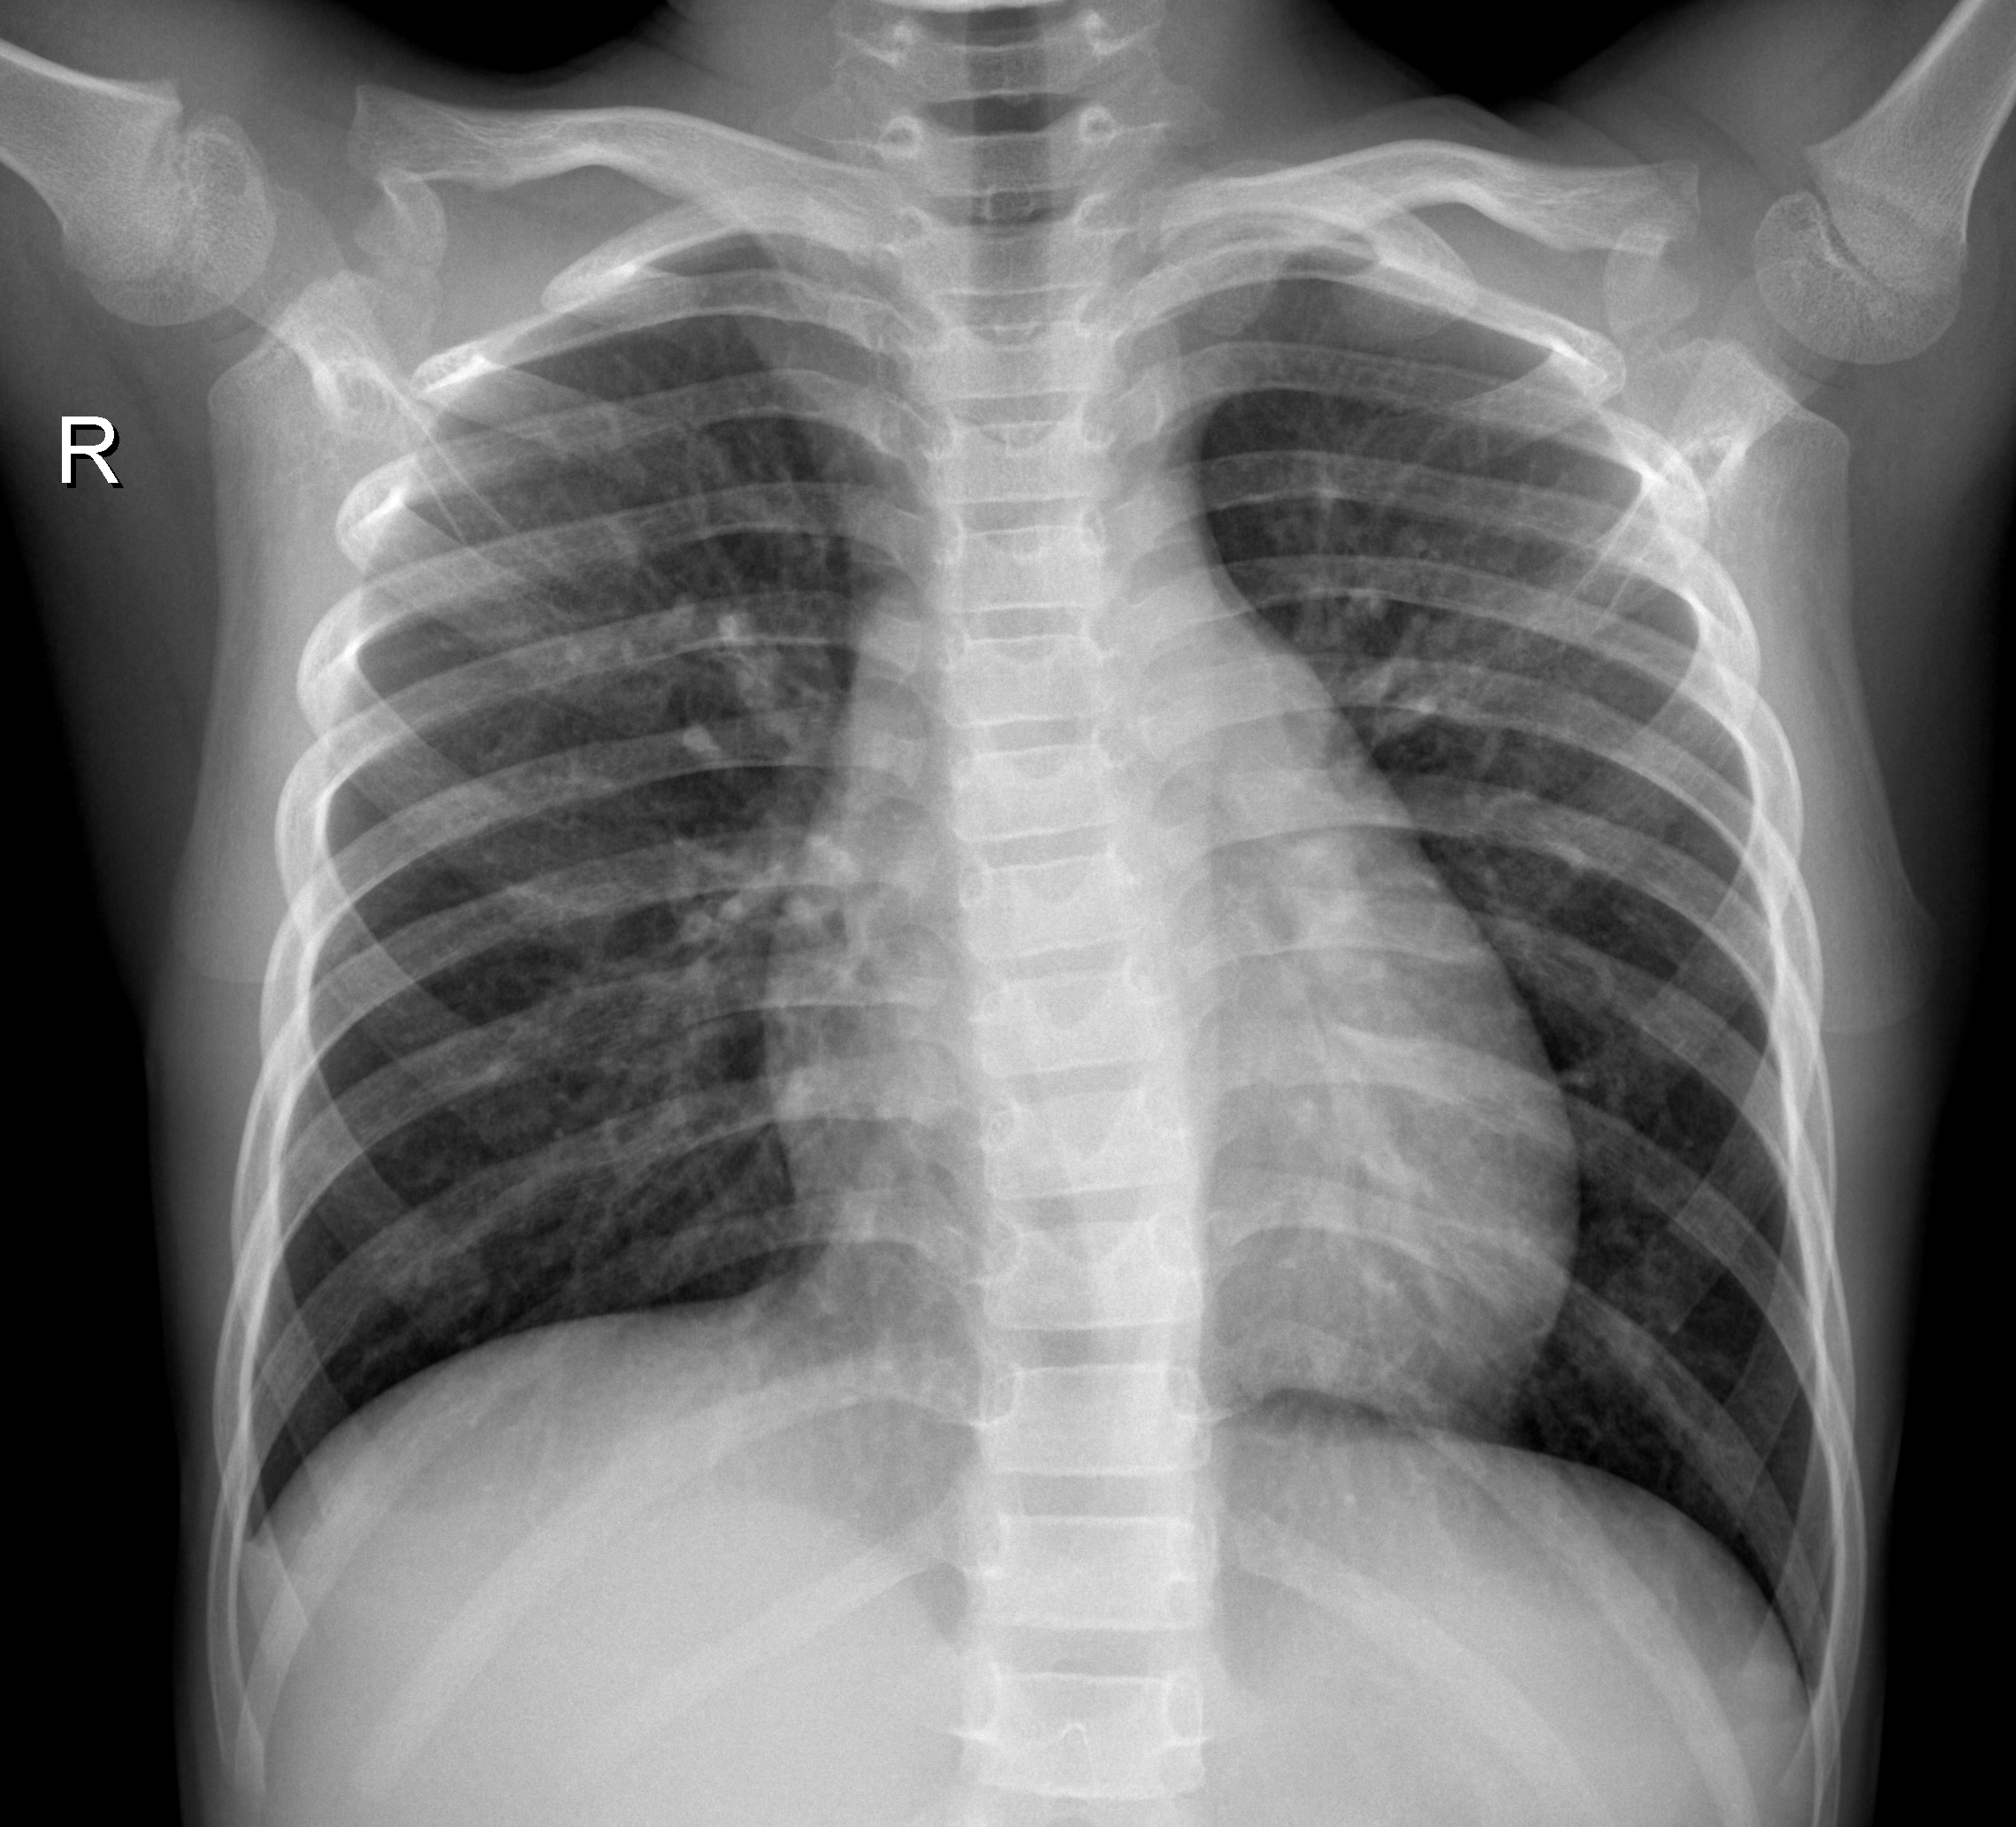
Diagnosis: NORMAL